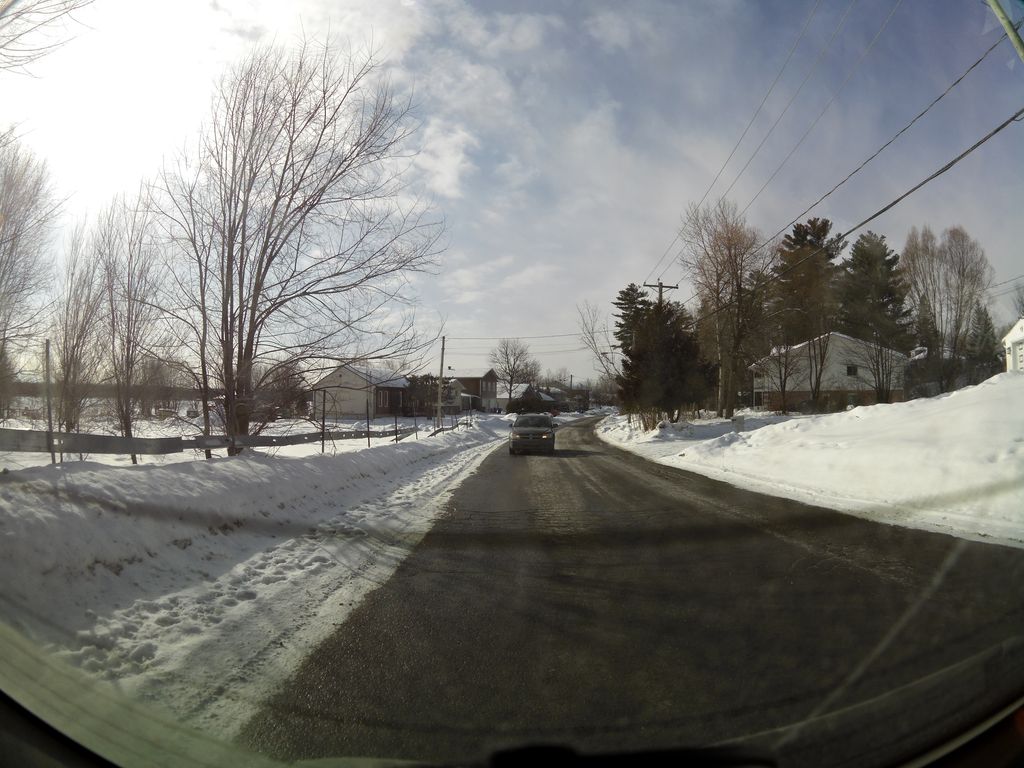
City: ottawa-gatineau